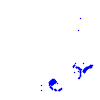
Particle: pion